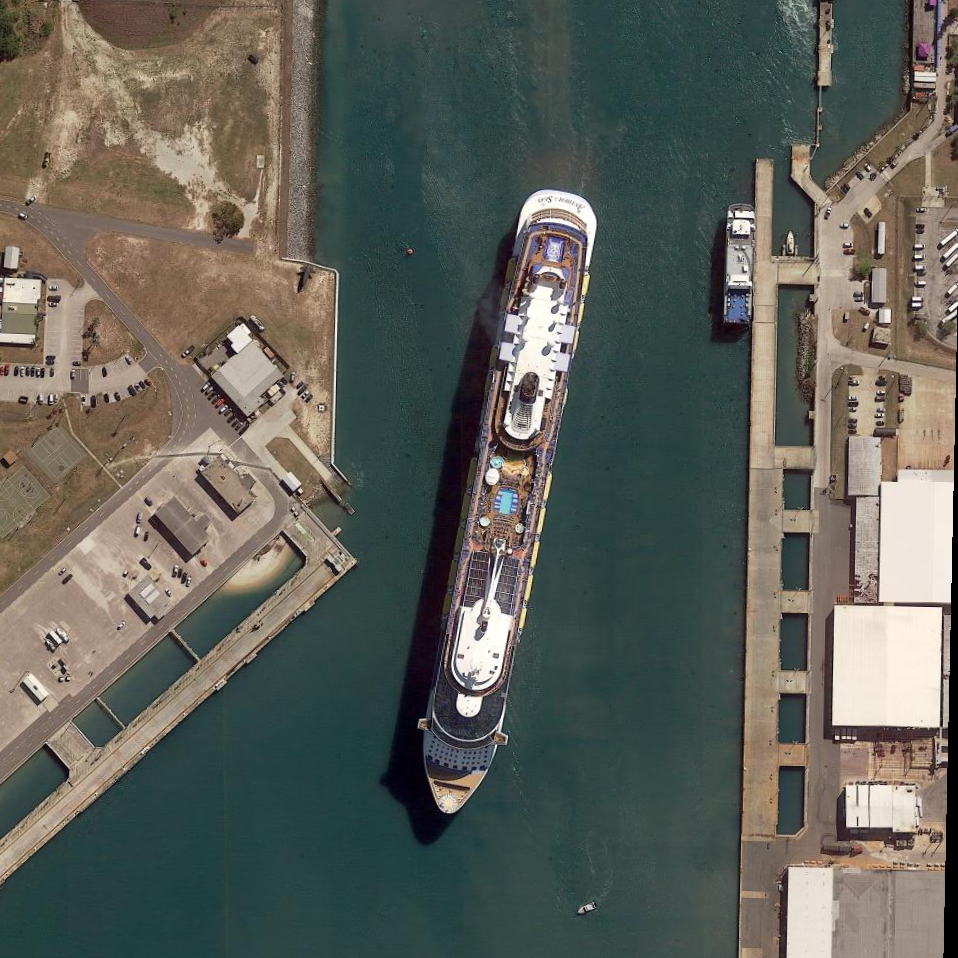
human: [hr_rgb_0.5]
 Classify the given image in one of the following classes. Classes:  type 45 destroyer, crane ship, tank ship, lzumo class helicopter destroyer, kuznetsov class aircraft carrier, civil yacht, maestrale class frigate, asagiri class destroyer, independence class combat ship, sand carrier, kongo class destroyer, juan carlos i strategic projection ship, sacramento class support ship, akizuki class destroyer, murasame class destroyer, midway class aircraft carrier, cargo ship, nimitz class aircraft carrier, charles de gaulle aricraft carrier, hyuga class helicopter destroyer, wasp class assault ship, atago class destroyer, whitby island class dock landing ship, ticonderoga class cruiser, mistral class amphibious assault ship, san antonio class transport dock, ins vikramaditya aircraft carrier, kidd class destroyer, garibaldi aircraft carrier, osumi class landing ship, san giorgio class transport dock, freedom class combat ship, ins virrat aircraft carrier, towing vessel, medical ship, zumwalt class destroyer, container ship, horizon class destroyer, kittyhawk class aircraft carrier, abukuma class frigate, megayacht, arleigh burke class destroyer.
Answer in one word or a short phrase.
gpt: Megayacht